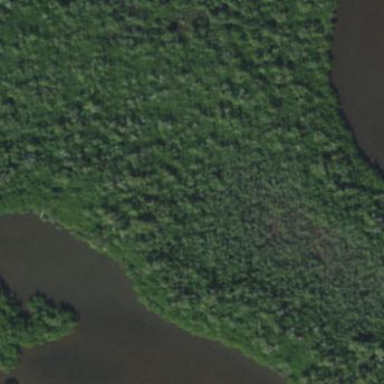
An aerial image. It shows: Mangrove wetland area.